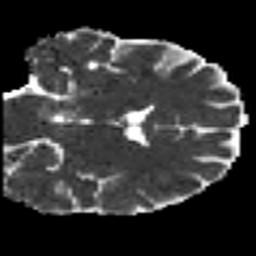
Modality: MD
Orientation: coronal
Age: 23
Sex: male
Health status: ill
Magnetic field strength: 3 T
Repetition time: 9 s
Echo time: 0.093 s